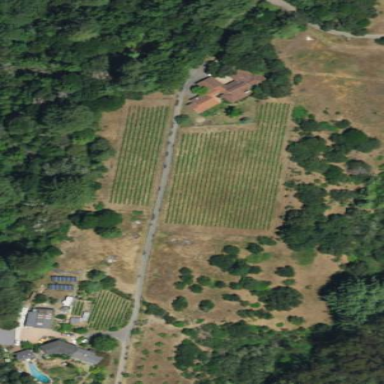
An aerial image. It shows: Beautiful vineyard in the countryside.